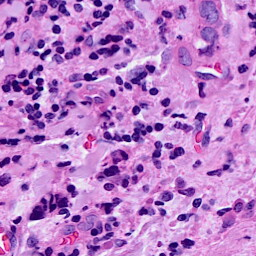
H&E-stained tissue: Breast